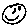
Label: smiley face